Question: I am having this issue (shown in the image) with the Twitter Bootstrap navbar and the slideshow from VisualLightBox.com.
This is the code for my navbar:
'''
<div class="collapse navbar-collapse navbar-ex1-collapse" id="mainNavbar">
<ul class="nav navbar-nav">
[...]
</ul>
</div>
'''
The html for the slideshow is very simple:
'''
<div id="vlightbox1">
[...]
</div>
'''
The CSS:
'''
#vlightbox1 {
width:50%;
zoom:1;
}
#vlightbox1 .vlightbox1 {
display:-moz-inline-stack;
display:inline-block;
zoom:1;
*display:inline;
position:relative;
vertical-align:top;
margin:3px;
width:160px;
font-family:Trebuchet,Tahoma,Arial,sans-serif;
font-size:11px;
font-weight:normal;
text-decoration:none;
text-align:center;
opacity:0.87;
outline:none;
}
#vlightbox1 .vlightbox1 a{
margin:0;
}
#vlightbox1 .vlightbox1:hover, #vlightbox1 .vlightbox1 a:hover{
text-decoration:underline;
opacity:1;
}
#vlightbox1 .vlightbox1 img{
display:block;
border:none;
margin:0;
}
#vlightbox1 .vlightbox1 div {display:none}
'''
I have tried giving a z-index of 10000 to the slideshow container with no luck. Am I missing something?
Thank you so much!

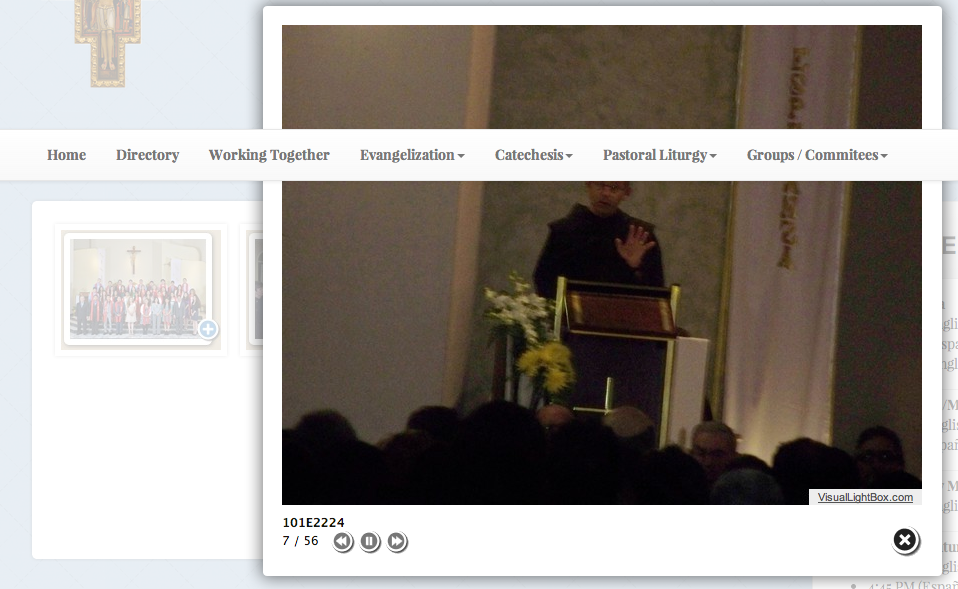
Answer: The navbar most likely has a higher z-index than the lightbox. Increase the z-index on the lightbox to see if it fixes your problem.
For example:
'''
#vlightbox1 {
z-index: 9999;
}
'''